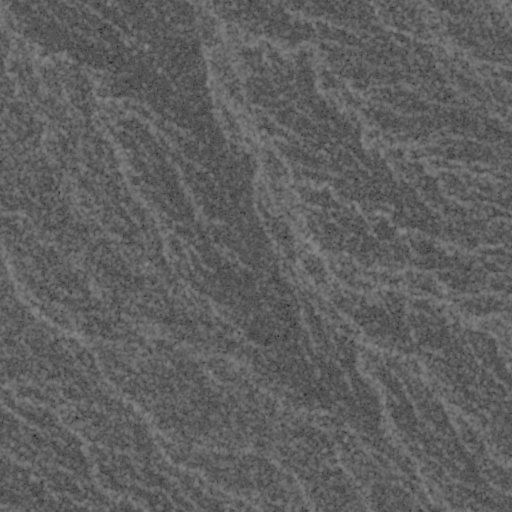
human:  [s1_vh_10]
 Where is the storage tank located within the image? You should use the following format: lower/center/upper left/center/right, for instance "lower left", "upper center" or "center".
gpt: The storage tank is located in the upper left of the image.
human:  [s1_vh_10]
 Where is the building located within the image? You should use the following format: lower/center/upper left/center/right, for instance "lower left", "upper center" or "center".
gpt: The building is located in the upper left of the image.
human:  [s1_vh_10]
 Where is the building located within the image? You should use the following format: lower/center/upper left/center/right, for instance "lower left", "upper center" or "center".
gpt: The building is located in the upper left of the image.
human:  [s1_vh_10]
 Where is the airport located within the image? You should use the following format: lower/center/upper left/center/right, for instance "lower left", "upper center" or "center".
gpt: There is no airport in the image.

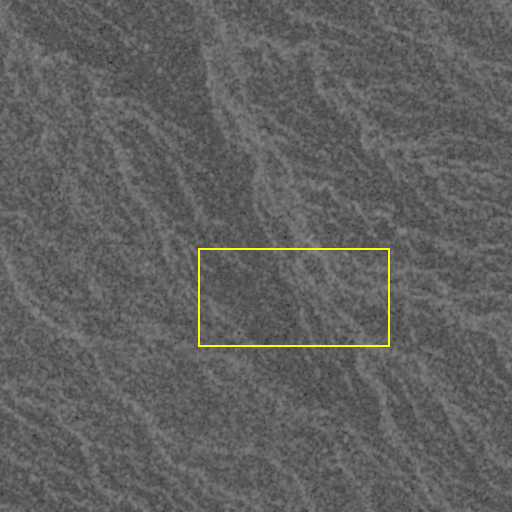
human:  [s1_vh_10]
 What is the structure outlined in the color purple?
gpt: There is no purple outline.
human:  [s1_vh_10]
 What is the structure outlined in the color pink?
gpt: There is no structure outlined in pink.